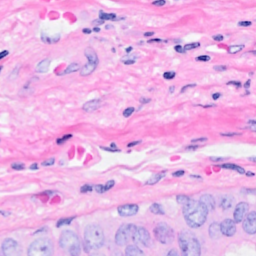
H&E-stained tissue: Breast